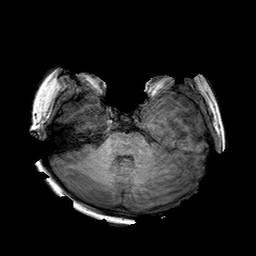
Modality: T1w
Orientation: coronal
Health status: healthy